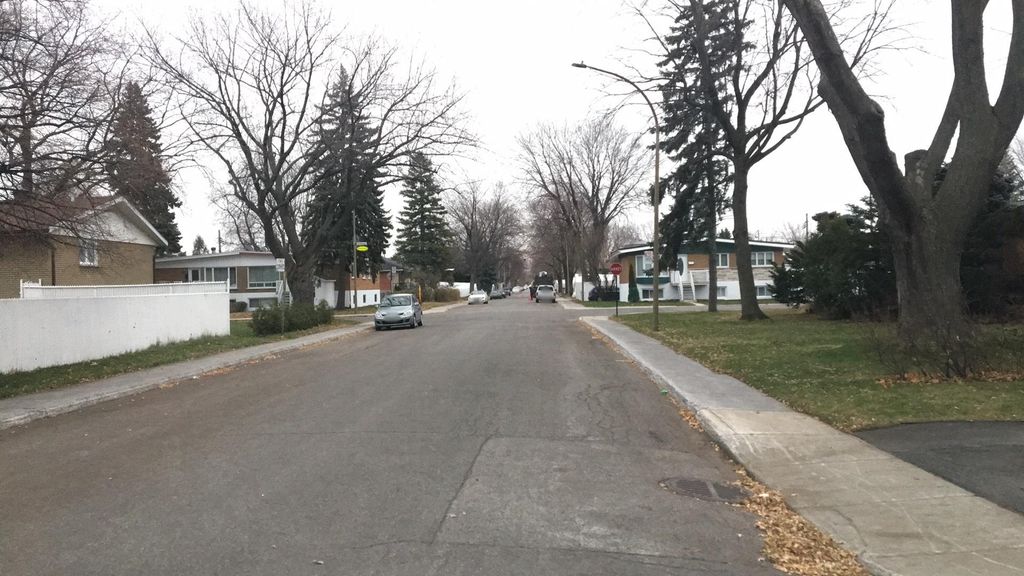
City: montreal